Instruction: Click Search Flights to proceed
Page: home
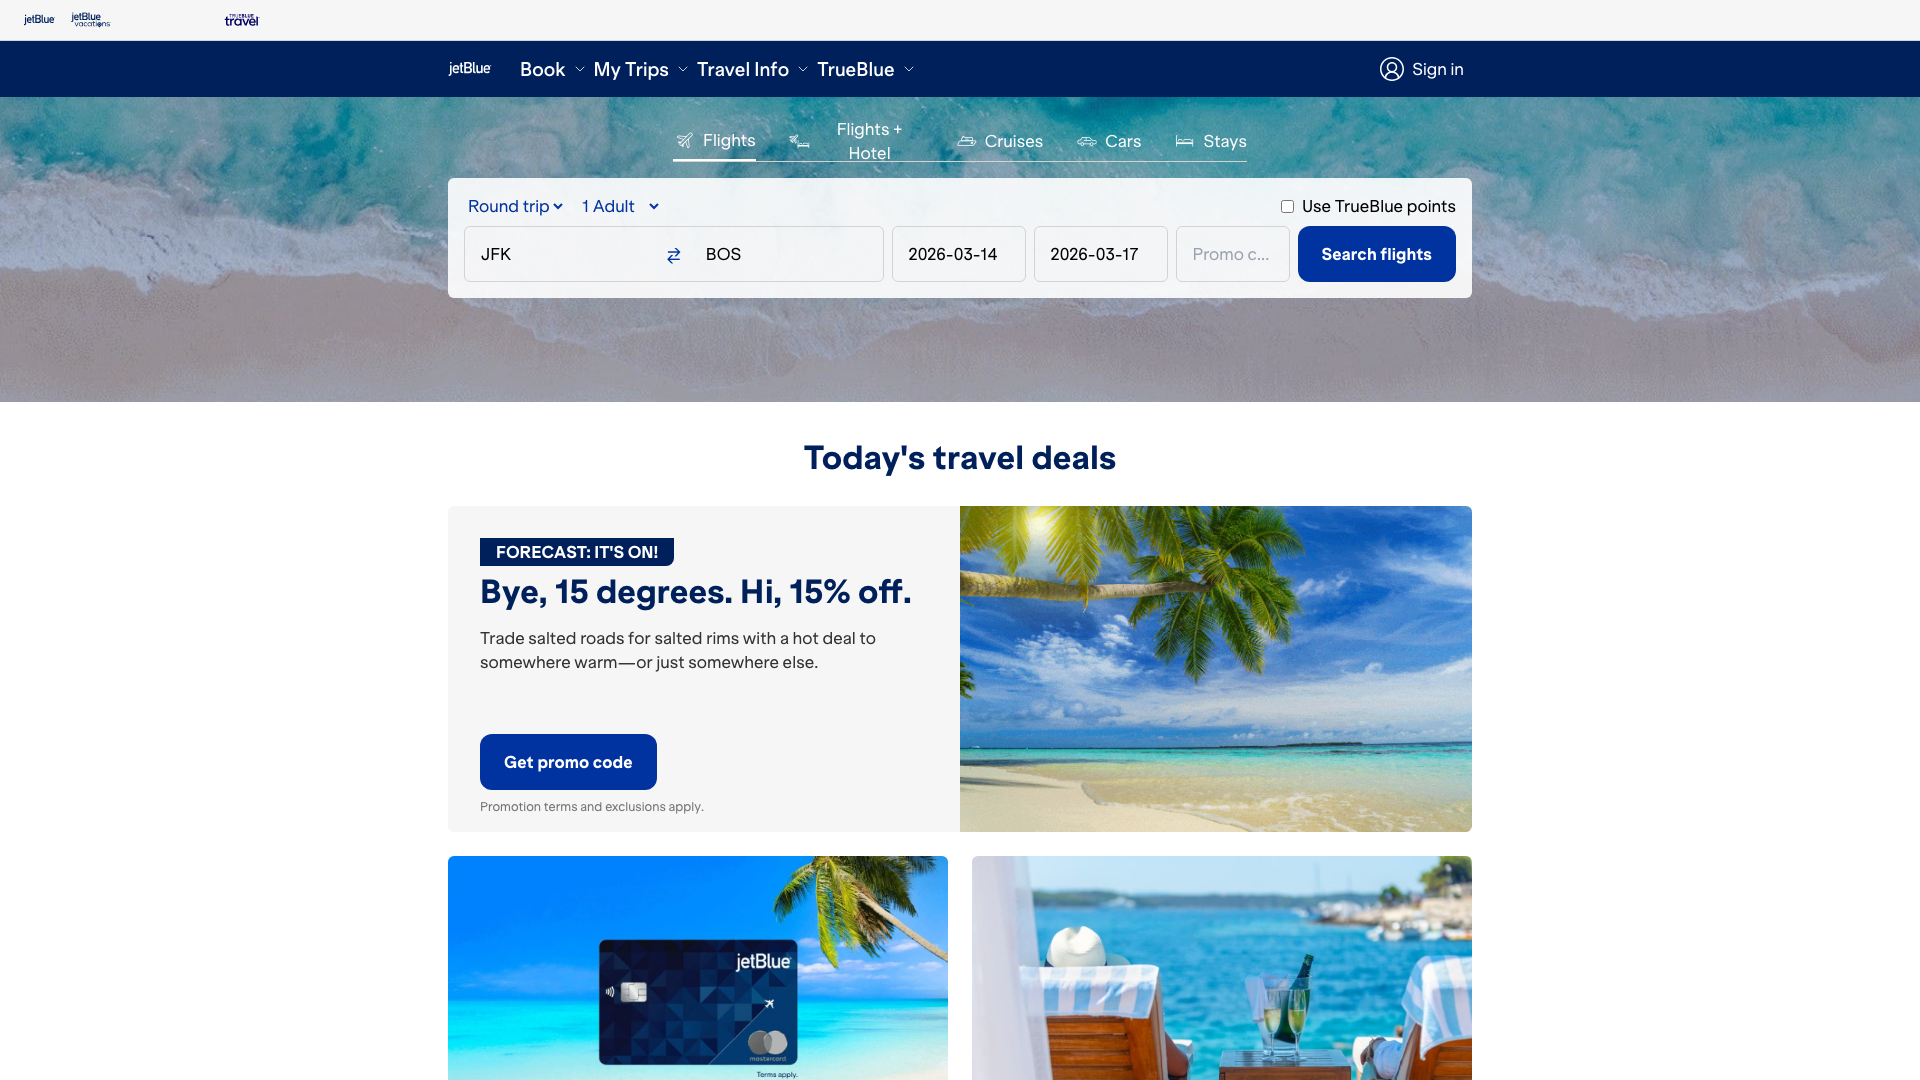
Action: click